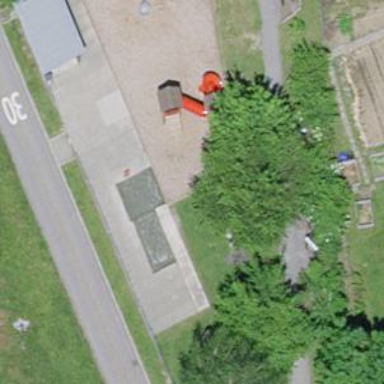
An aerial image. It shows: Seesaw in the playground.